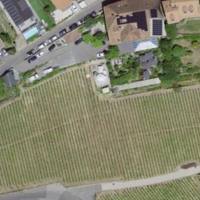
EUNIS habitat code: 55
Species observed at this site:
Corvus corone
Larus michahellis
Impatiens balfourii
Linaria cannabina
Sturnus vulgaris
Passer domesticus
Columba livia
Turdus merula